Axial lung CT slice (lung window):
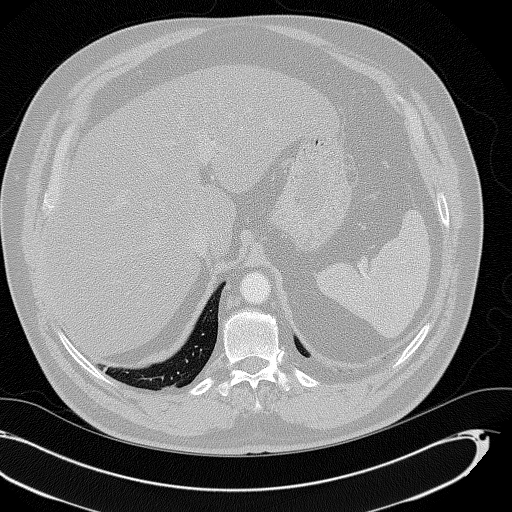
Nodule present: no